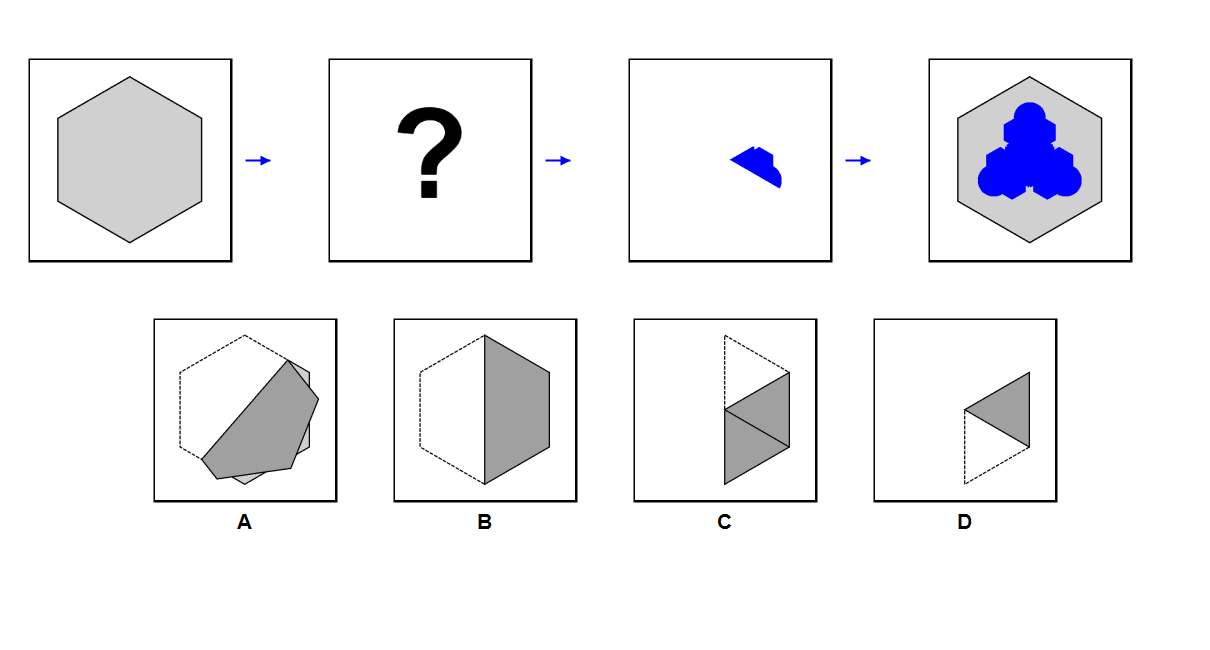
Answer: A